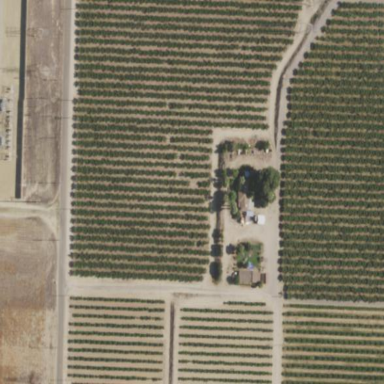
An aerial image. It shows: Vineyard.